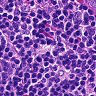
Metastatic tissue present: no